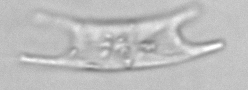
Label: Eucampia